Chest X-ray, AP view. Patient: 69 years old, sex F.
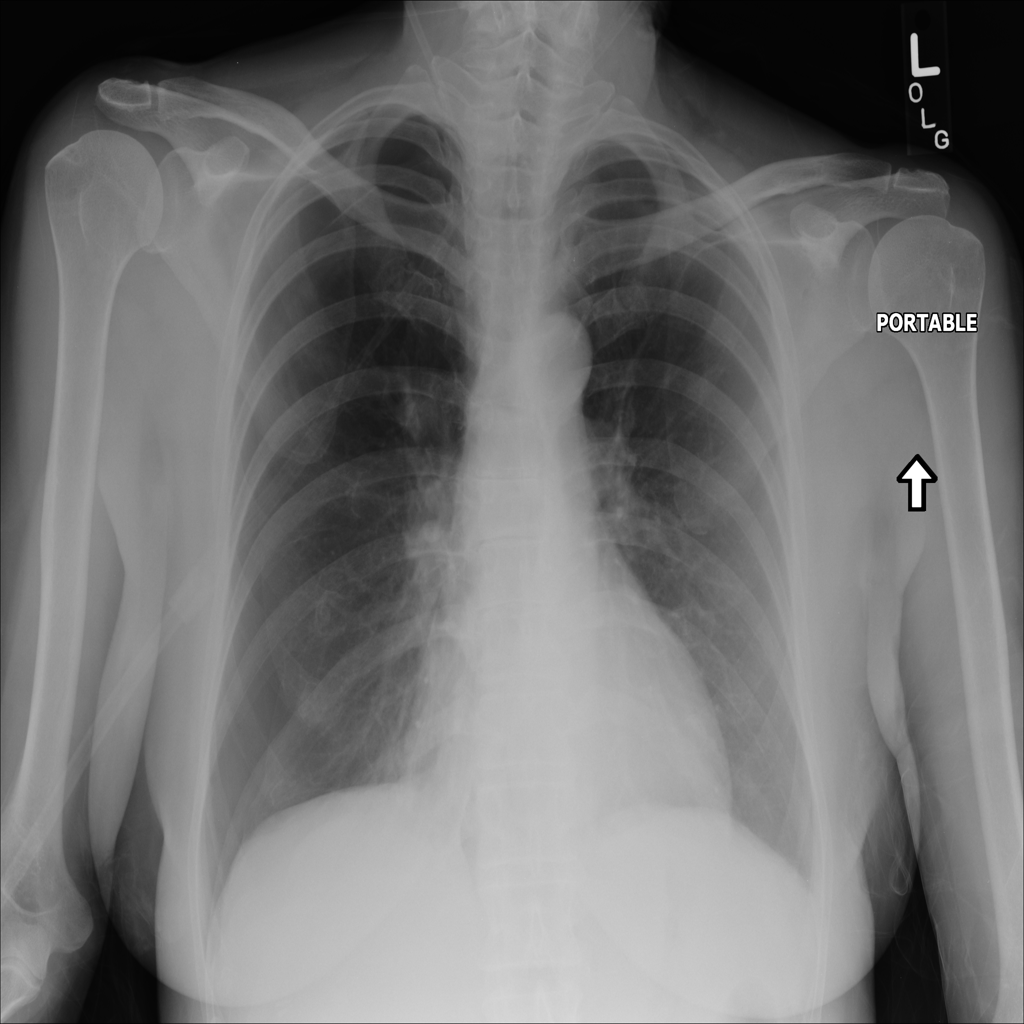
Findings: Pneumothorax